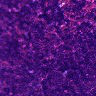
Metastatic tissue present: no